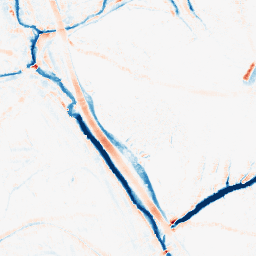
Category: morphological
Decomposition family: morphological_ellipse
Decomposition parameters: operation: average
width: 10
height: 10
Upsampling method: lanczos
Upsampling parameters: scale: 4
Upsampling scale: 4